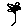
Label: flower